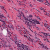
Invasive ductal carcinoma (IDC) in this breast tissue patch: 0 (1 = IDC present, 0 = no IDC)